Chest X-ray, PA view. Patient: 47 years old, sex F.
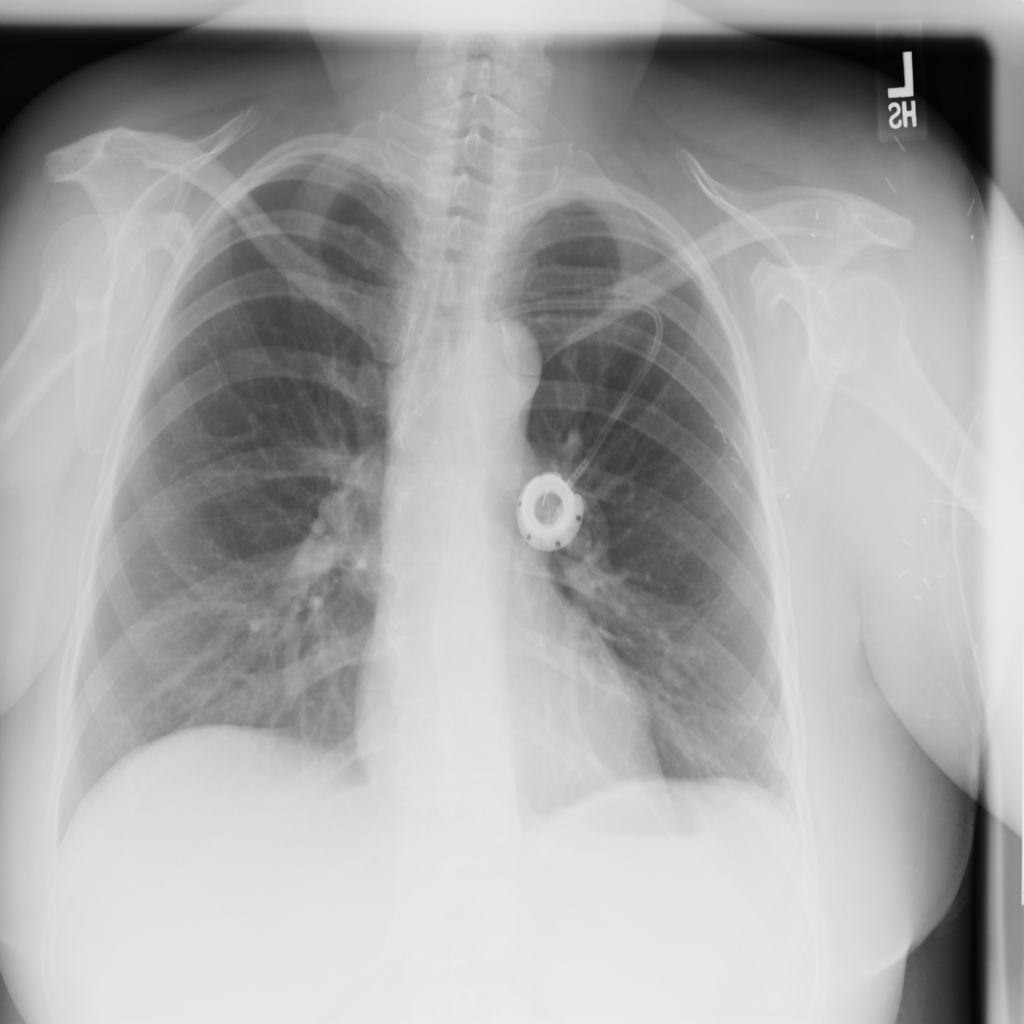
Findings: Atelectasis